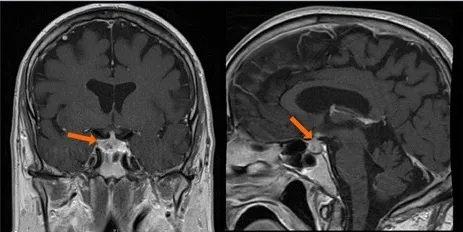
MRI brain two months prior to onset of visual complaints, demonstrating enlargement and enhancement (arrows) of the pituitary gland consistent with hypophysitis.
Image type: radiology (mri)